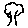
Label: tree